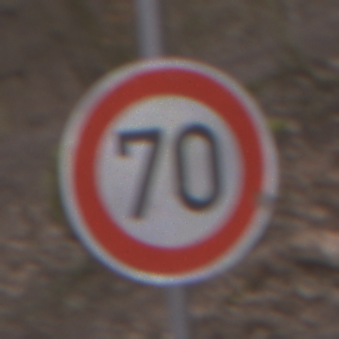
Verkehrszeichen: Geschwindigkeit70
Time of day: MorningAfternoon
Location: Outdoor (Nature)
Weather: Overcast
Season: Autumn
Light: Natural